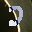
Label: 2